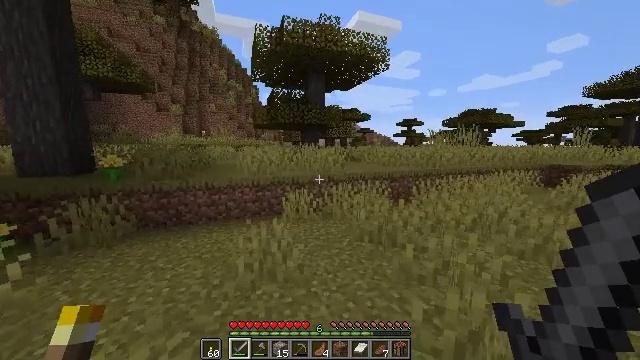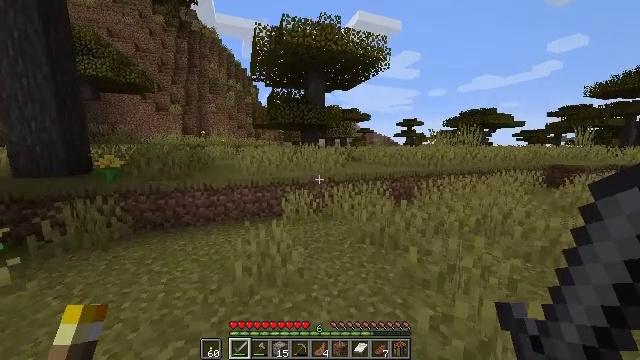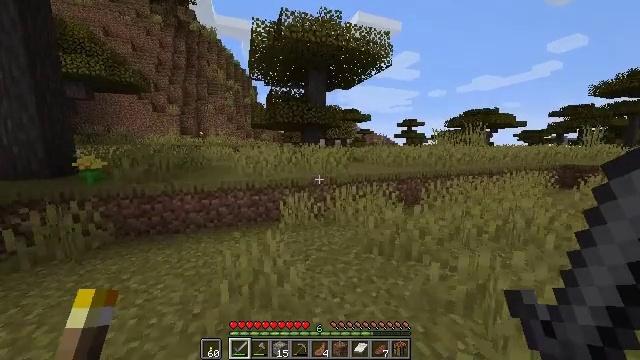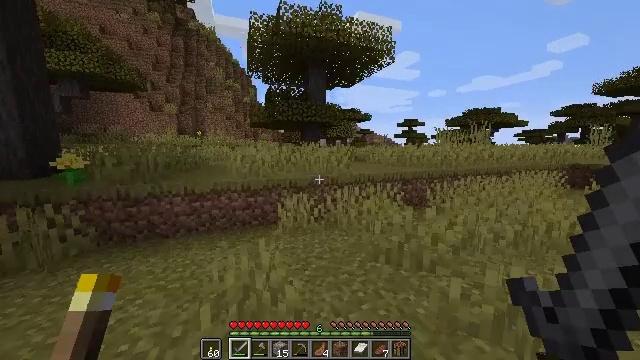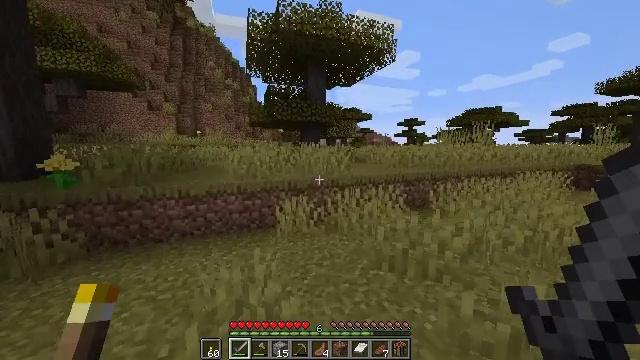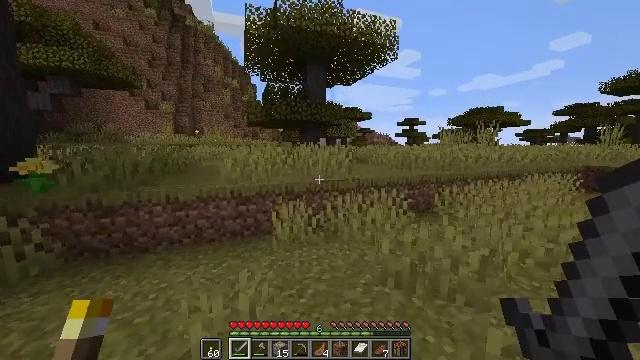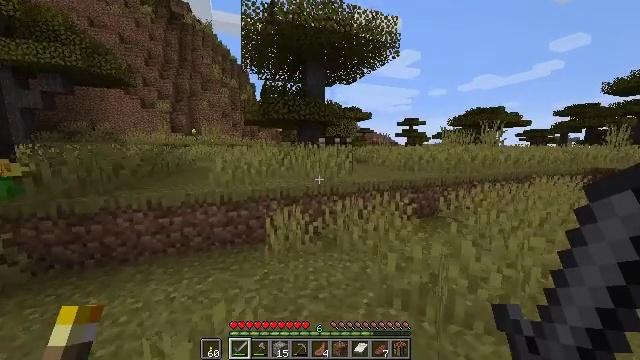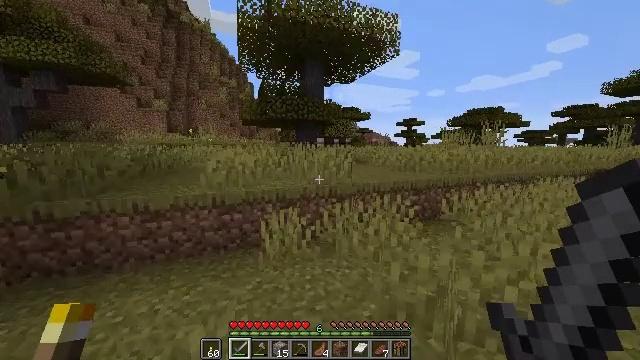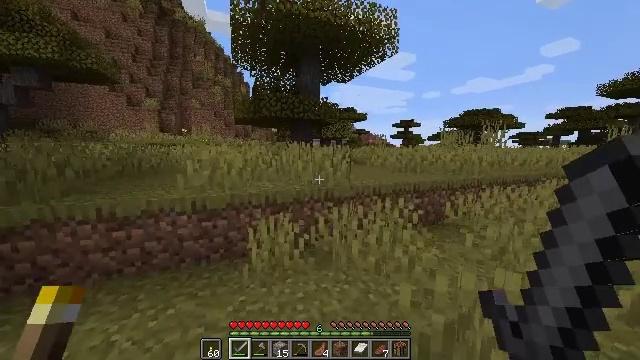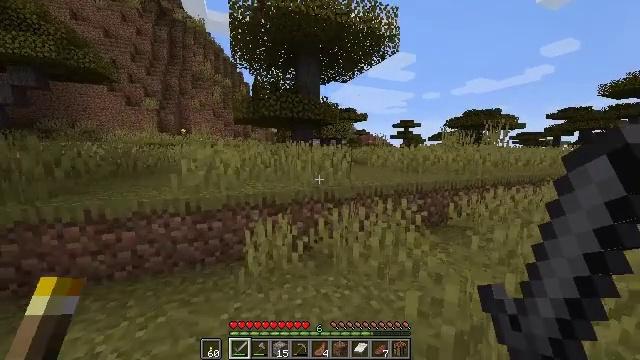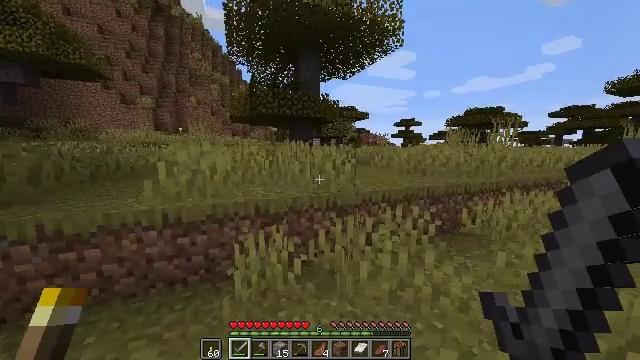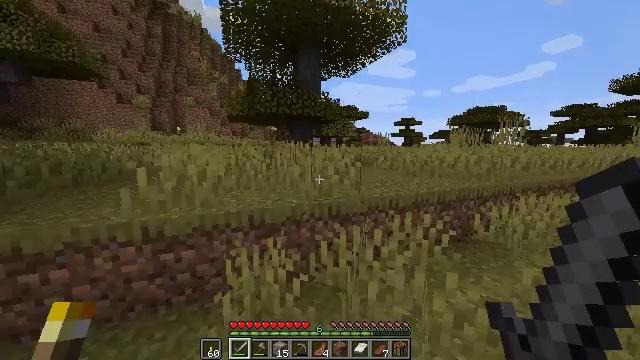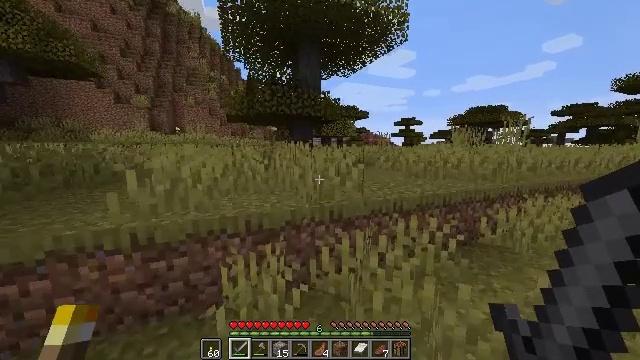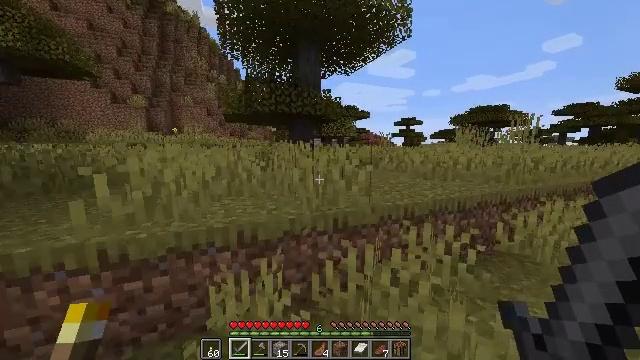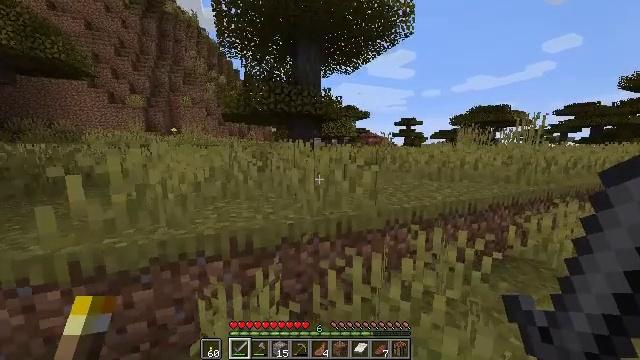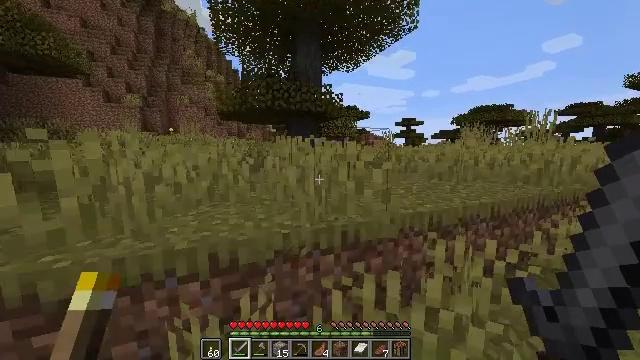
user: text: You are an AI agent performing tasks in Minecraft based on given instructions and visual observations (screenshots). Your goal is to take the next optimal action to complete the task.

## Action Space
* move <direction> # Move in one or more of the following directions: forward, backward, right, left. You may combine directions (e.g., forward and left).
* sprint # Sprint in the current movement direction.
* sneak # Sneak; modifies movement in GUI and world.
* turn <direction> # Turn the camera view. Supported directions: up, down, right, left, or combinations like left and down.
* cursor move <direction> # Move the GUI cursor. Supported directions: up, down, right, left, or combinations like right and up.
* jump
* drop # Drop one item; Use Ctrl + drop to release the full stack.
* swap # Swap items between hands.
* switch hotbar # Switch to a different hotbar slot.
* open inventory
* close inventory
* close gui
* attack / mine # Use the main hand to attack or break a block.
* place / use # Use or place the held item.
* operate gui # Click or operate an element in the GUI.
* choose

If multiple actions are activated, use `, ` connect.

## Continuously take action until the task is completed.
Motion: motion action
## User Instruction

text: Attack the ground to gather sand.
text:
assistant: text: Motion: move forward, sprint
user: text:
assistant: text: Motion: move forward, sprint
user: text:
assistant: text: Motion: move forward, sprint
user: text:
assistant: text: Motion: move forward, sprint
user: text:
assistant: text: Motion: move forward, sprint
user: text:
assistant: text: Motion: move forward, sprint
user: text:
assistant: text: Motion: move forward, sprint
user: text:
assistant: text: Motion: move forward, sprint
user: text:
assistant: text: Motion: move forward, sprint
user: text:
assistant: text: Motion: move forward, sprint
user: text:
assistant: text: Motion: move forward, sprint
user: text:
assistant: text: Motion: move forward, sprint
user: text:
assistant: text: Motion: move forward, sprint
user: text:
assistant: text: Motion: move forward, sprint
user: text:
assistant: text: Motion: move forward, sprint
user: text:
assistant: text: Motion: move forward, sprint
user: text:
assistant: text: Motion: move forward, sprint
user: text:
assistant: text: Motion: move forward, sprint
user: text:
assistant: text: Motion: move forward, sprint
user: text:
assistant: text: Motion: move forward, sprint, jump
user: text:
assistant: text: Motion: move forward, sprint, jump
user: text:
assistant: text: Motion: move forward, sprint, jump
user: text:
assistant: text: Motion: move forward, sprint, jump
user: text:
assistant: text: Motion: move forward, sprint
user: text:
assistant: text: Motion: move forward, sprint, turn left
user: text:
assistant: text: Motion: move forward, sprint, turn left
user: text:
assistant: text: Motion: move forward, sprint
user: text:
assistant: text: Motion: move forward, sprint
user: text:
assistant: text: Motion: move forward, sprint
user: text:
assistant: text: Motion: move forward, sprint